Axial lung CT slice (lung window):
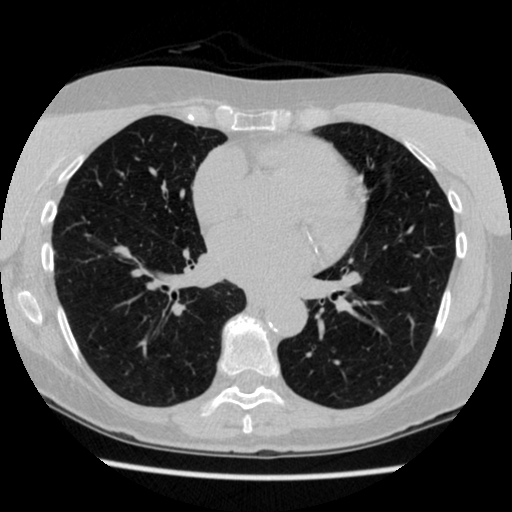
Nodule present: no